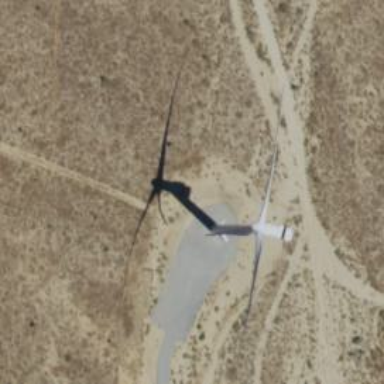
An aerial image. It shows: Wind generator with horizontal axis. The wind turbine is from Vestas.